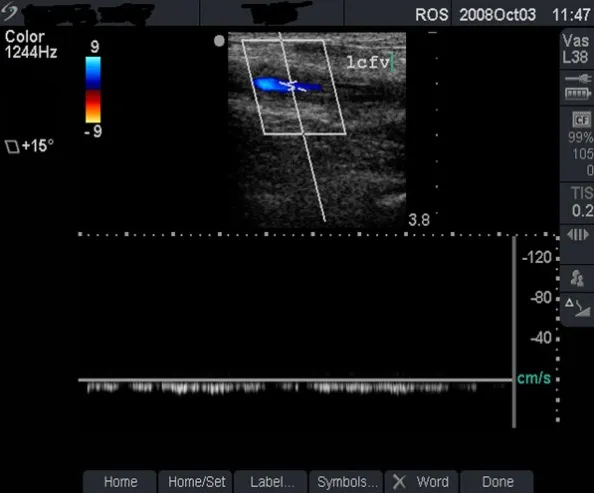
Vein with reduced, continuous flow (grade 3). Duplex scan showing significant reduction in blood flow (top half of image) and continuous venous flow (lower half of image) in the severely damaged left femoral vein (lcfv) of the patient in figure 9 (case study D). Compare this reduced, continuous flow with the normal venous flow pattern in figure 2.
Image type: radiology (ultrasound)